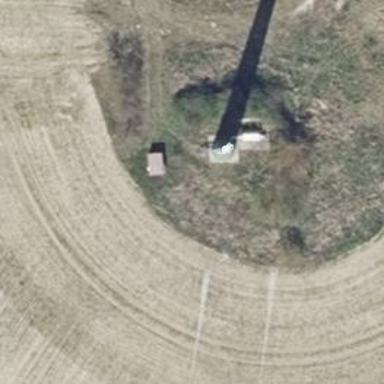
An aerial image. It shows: Wind generator powered by horizontal axis wind turbine.